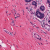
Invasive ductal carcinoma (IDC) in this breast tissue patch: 0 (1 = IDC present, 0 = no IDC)